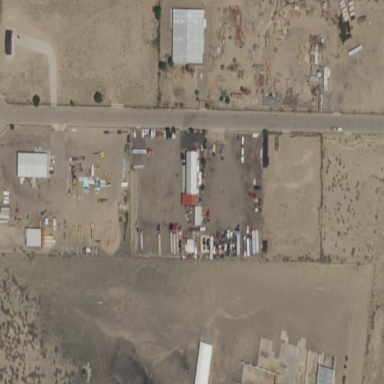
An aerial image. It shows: Scrap yard located in industrial area.